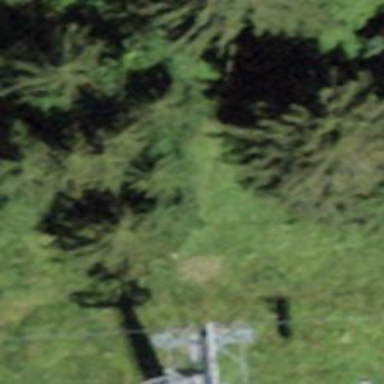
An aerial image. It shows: Pylon for aerialway.